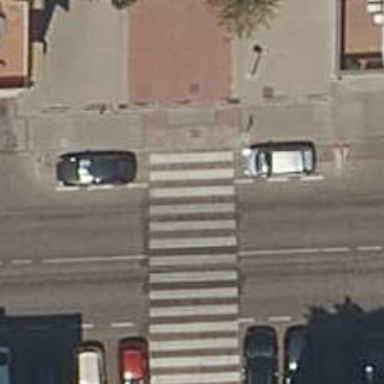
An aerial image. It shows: Pedestrian road.